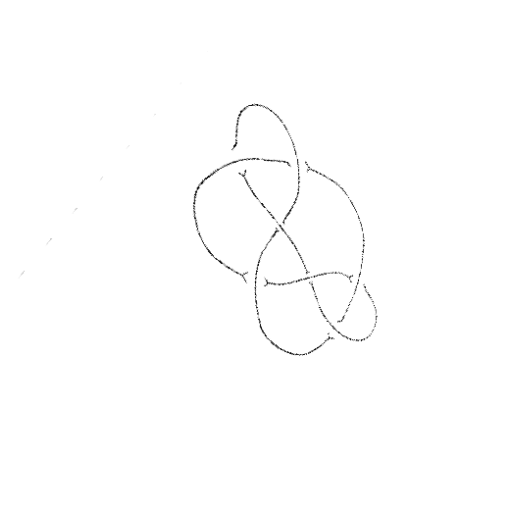
Crossing number: 7